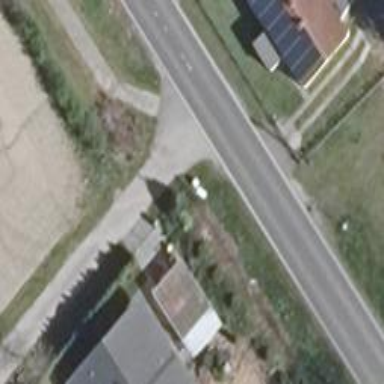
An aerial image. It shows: Primary road with asphalt surface.